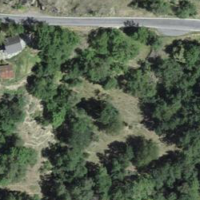
EUNIS habitat code: 23
Species observed at this site:
Boloria dia